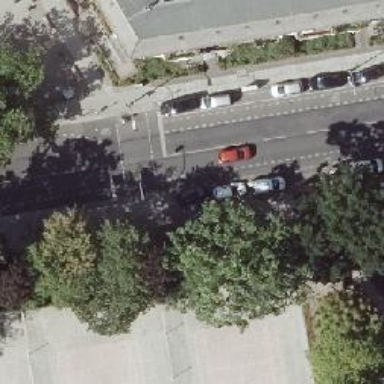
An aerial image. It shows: Footway crossing with traffic signals.